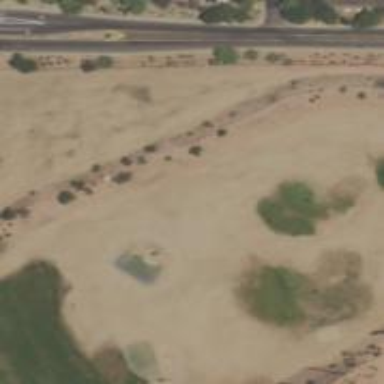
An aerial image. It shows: Golf driving range located on pitch designated for leisure land.